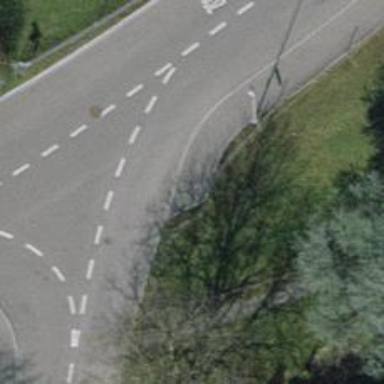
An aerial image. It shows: Kerb barrier.